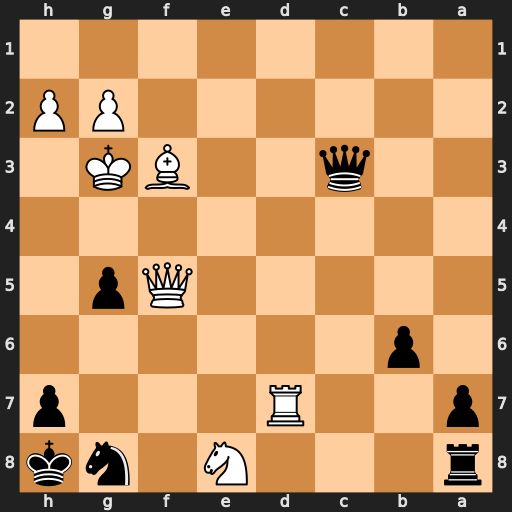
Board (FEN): r3N1nk/p2R3p/1p6/5Qp1/8/2q2BK1/6PP/8
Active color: b
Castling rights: -
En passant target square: -
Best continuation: Qe1+ Kh3 Qh4#